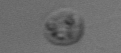
Label: Amoeba